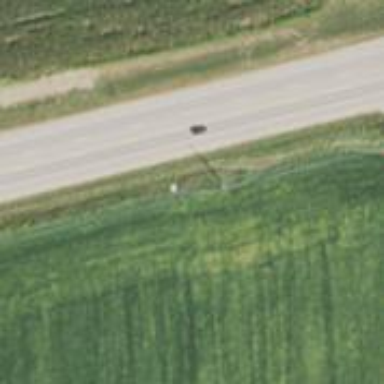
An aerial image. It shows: Power pole.